The picture encodes a bearing's raw vibration samples as pixel intensities in a 2-D grid. What is the most likely bearing condition (normal, inner_race, outer_race, ball)?
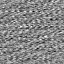
Answer: normal